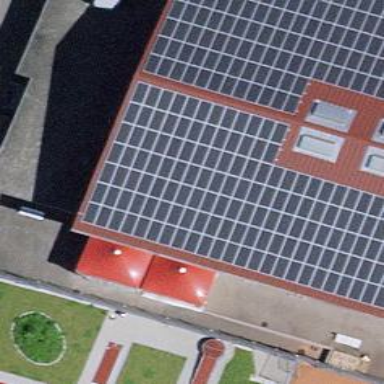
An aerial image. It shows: Solar power generator using photovoltaic panels.